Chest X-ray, PA view. Patient: 69 years old, sex F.
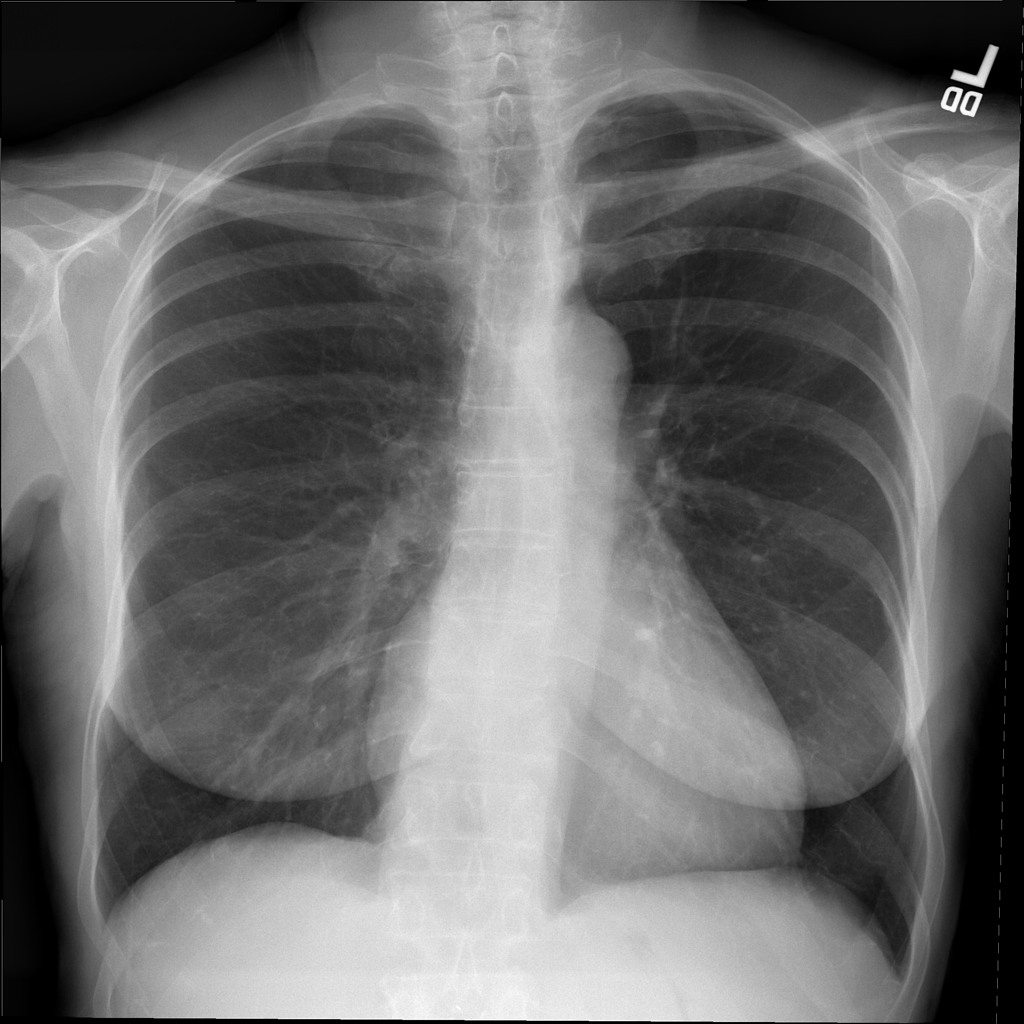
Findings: No Finding